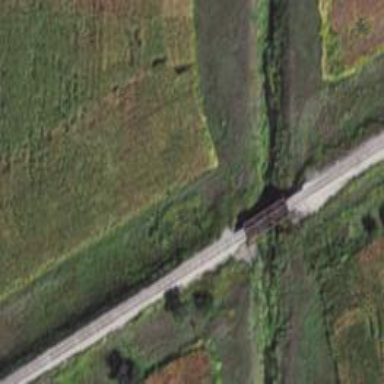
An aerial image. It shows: Railway bridge.